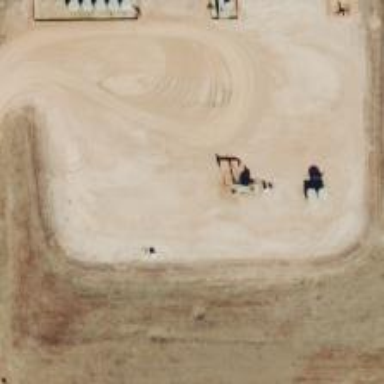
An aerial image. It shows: Petroleum well that is man-made.